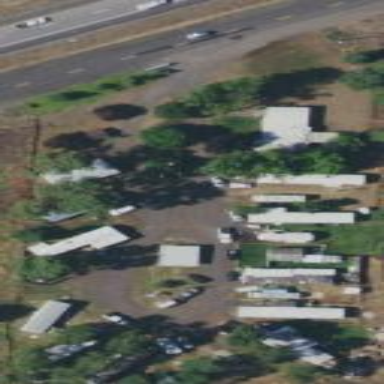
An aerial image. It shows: Residential area designated as trailer park.